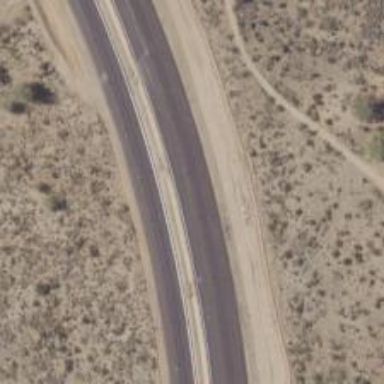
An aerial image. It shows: Secondary road.